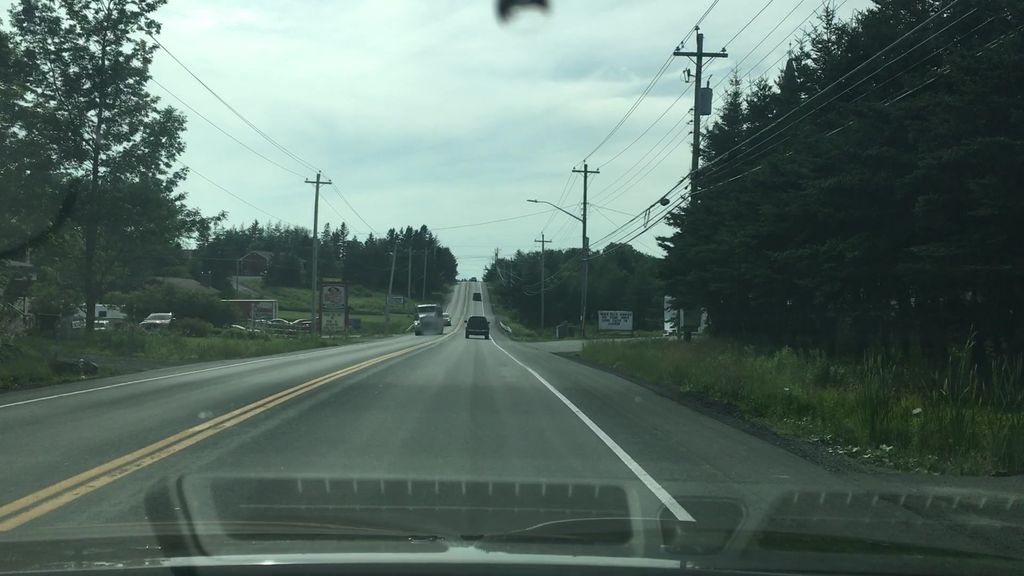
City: halifax